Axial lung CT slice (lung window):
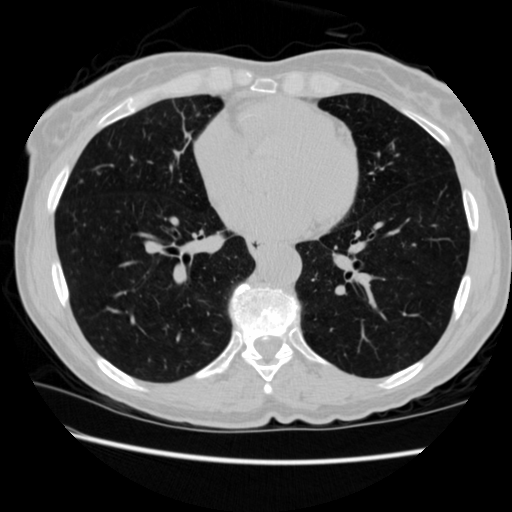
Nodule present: no